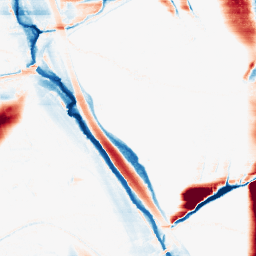
Category: morphological
Decomposition family: morphological_rect
Decomposition parameters: operation: average
width: 50
height: 5
Upsampling method: sinc_blackman
Upsampling parameters: scale: 4
kernel_size: 16
Upsampling scale: 4